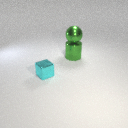
large green metal cylinder behind small cyan metal cube